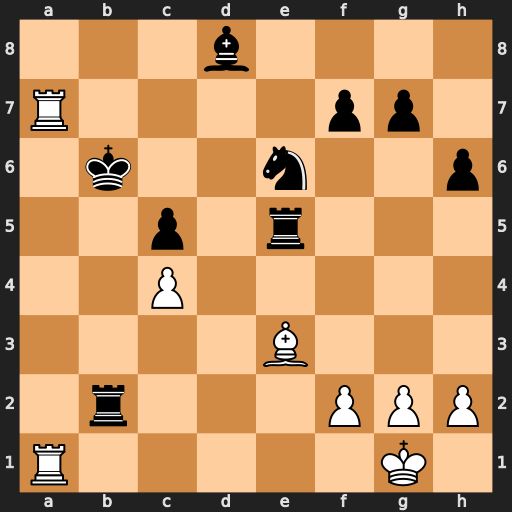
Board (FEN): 3b4/R4pp1/1k2n2p/2p1r3/2P5/4B3/1r3PPP/R5K1
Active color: w
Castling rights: -
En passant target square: -
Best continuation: R1a6#